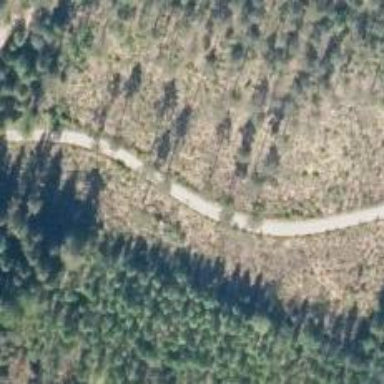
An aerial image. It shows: Well-maintained track road with grade 1 tracktype.